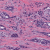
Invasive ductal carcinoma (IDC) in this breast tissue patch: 1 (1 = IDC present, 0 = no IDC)